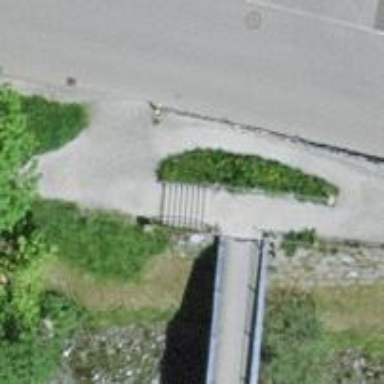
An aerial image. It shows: Unpaved footway.